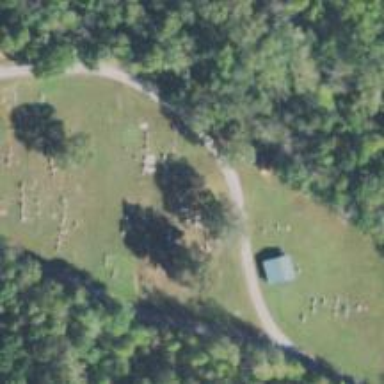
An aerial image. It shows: Cemetery.